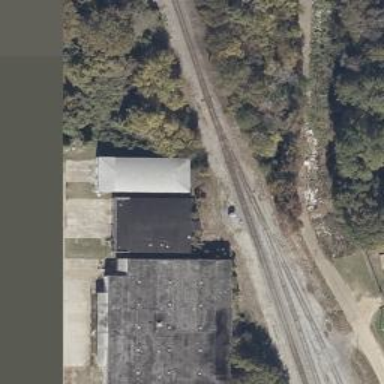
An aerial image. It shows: Abandoned railway siding.